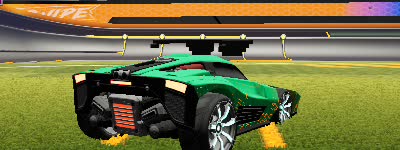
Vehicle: breakout